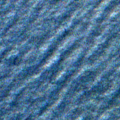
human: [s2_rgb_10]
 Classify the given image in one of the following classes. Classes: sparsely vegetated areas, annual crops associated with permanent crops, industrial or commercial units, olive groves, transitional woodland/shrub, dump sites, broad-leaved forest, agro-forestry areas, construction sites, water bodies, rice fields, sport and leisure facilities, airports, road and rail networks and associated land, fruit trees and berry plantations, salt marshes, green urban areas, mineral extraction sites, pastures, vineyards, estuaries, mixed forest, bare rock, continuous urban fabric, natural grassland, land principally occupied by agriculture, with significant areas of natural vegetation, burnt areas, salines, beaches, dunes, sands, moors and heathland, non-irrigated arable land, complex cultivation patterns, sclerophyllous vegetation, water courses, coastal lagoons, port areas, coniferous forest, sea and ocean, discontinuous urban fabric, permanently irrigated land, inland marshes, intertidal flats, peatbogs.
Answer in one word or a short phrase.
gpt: sea and ocean